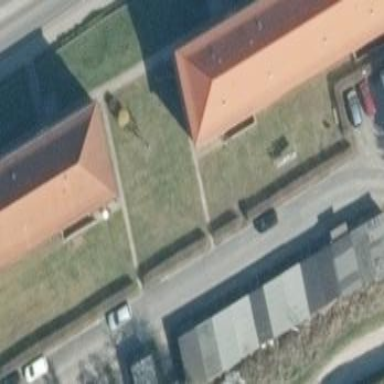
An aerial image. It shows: Group of garages.